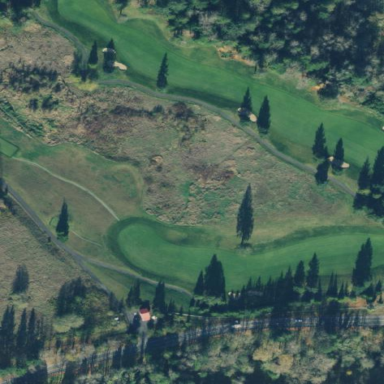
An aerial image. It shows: Grassy area designated as golf fairway.